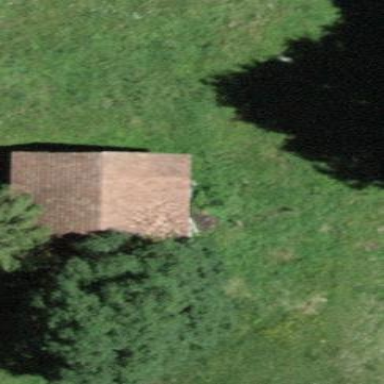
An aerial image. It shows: Rural barn.